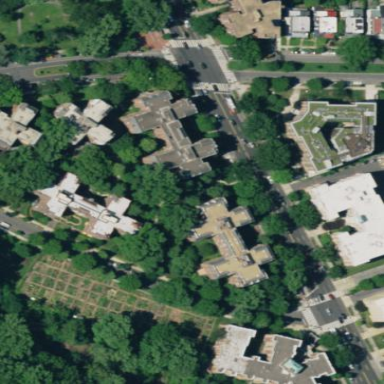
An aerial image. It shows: Residential garden.